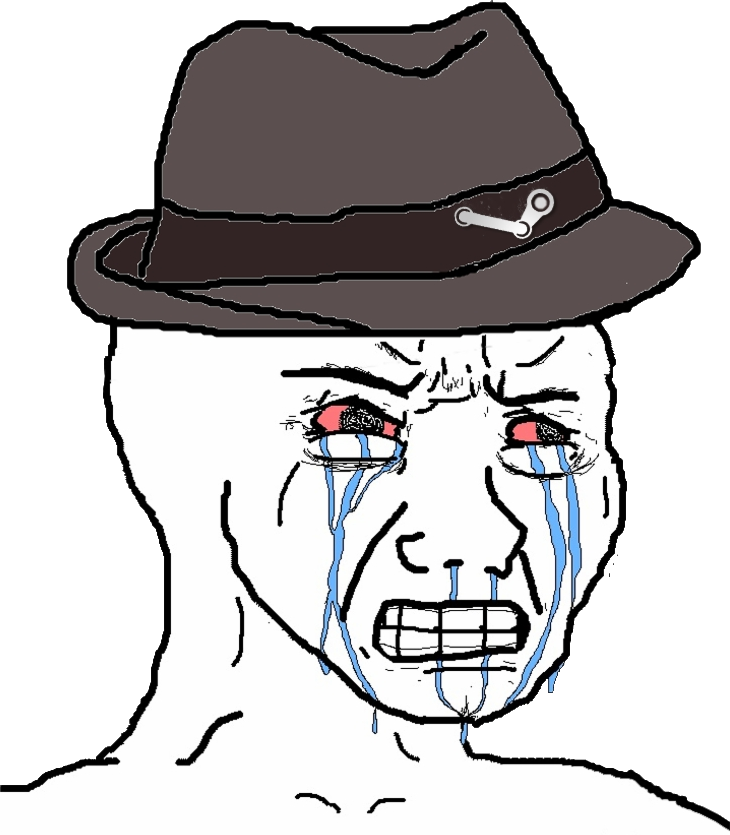
Label: 5_Crying_Wojak